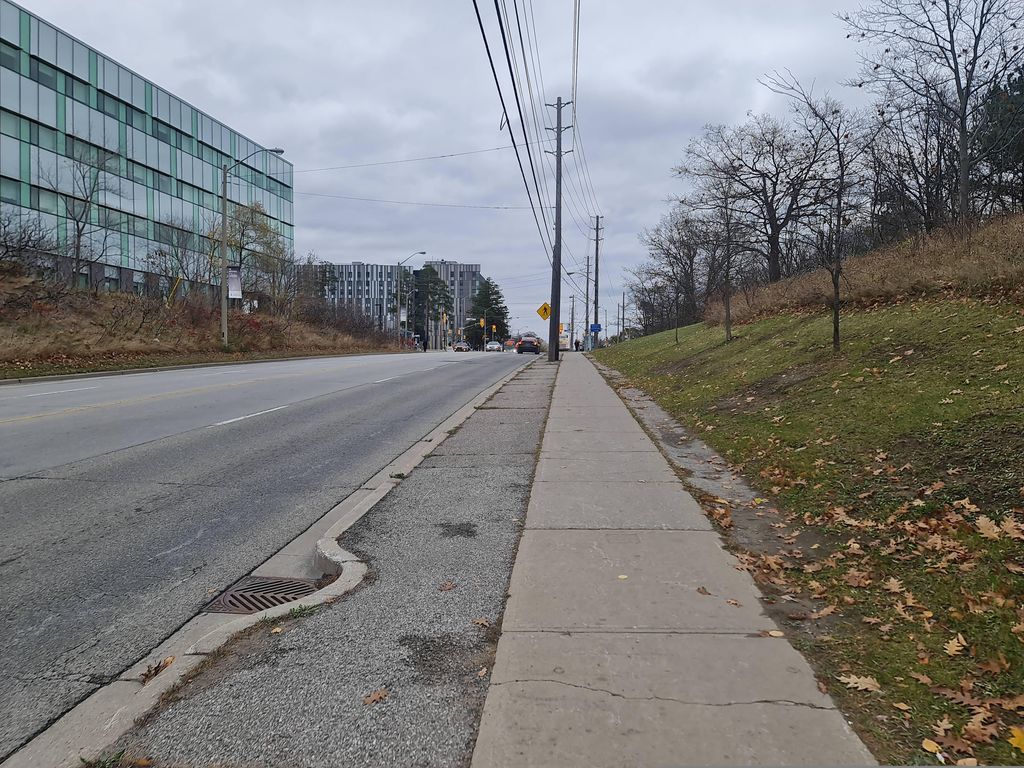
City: toronto